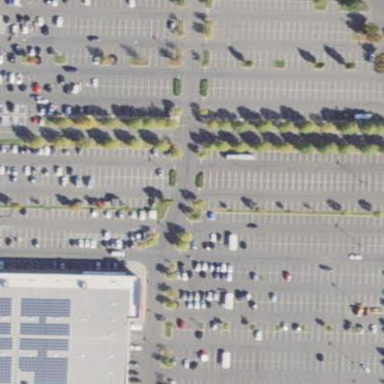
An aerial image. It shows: Paved parking area with asphalt surface. It is categorized under the amenity of parking.